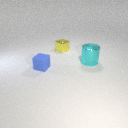
large cyan metal cylinder to the right of small blue rubber cube